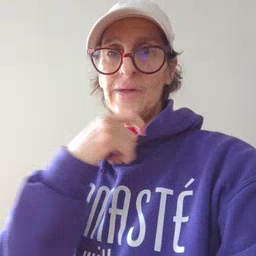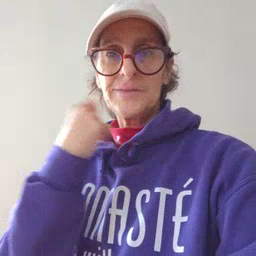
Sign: dryer